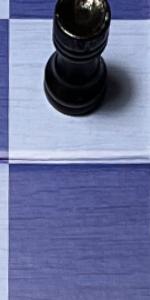
Label: Empty